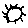
Label: sun